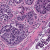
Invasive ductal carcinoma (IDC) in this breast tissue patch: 0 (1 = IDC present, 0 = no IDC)